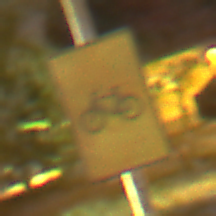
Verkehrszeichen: RadverkehrOhnePfeilsymbol
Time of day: Night
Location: Outdoor (Suburban)
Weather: Clear
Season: NotSpecified
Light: Artificial